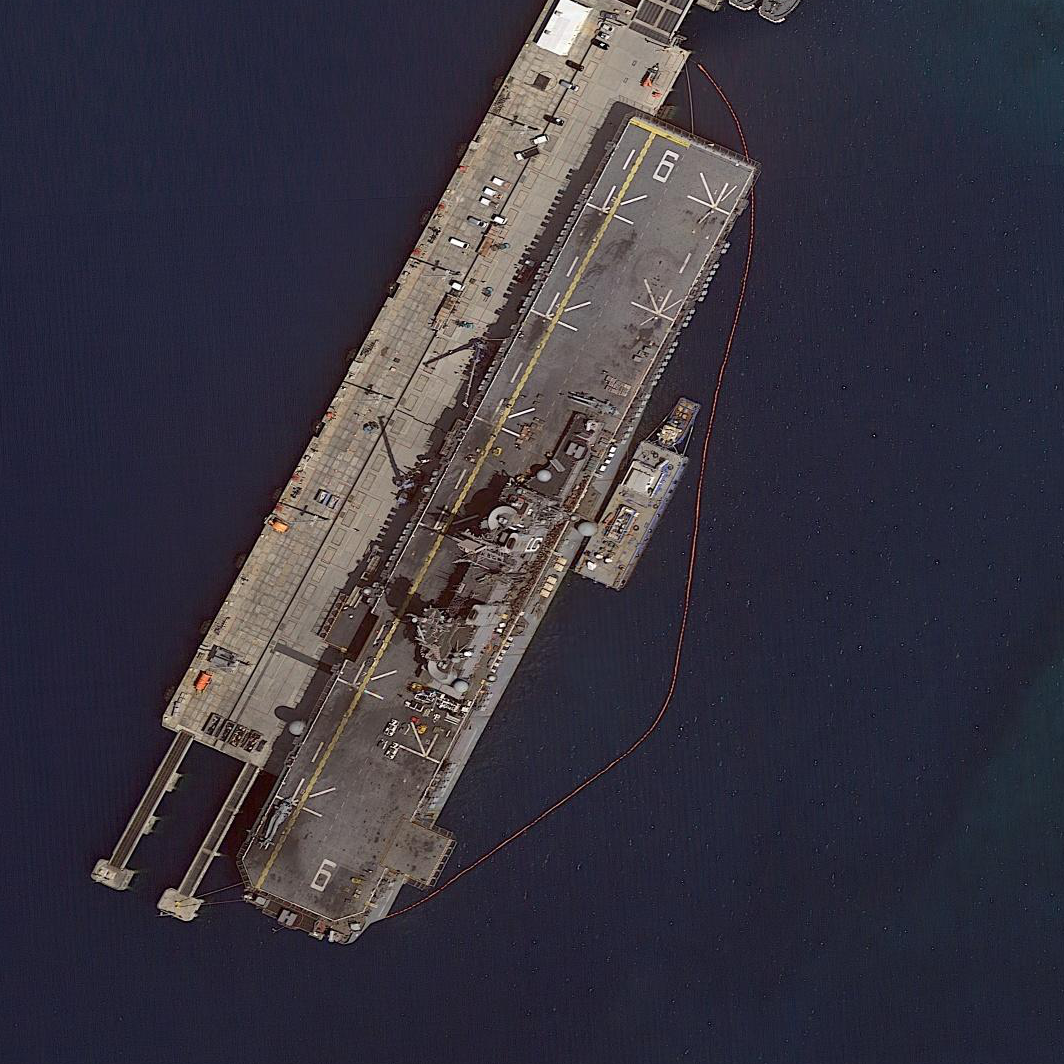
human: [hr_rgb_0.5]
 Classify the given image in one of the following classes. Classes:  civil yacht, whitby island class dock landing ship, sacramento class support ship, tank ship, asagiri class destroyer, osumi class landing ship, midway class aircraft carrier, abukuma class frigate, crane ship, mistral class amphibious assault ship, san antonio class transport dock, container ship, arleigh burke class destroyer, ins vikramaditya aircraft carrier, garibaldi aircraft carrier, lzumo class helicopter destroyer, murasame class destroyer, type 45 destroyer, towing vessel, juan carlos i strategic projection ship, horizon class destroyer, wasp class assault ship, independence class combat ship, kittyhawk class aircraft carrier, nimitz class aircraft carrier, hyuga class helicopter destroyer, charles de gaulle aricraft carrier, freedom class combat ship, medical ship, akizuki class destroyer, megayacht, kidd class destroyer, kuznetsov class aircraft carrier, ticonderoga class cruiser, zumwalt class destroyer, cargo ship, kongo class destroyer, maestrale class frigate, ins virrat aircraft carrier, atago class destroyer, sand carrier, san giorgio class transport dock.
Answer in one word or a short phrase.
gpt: Wasp class assault ship